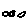
Label: smiley face